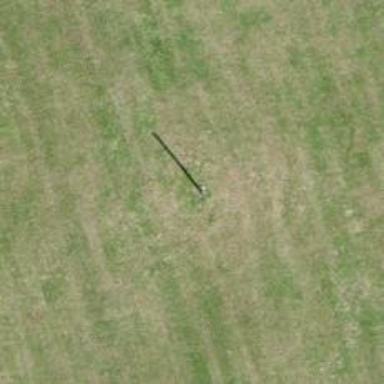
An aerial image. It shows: Minor power line.